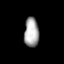
Tissue: prostate
Cell type: T cells
Senescence score: 0.1639
Nuclear area (px): 433
Mean DAPI intensity: 163.76